Field crop: tomato
Growth stage: 1
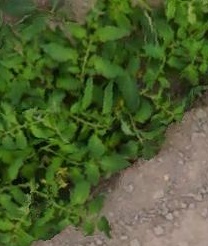
Species: tomato